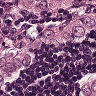
Metastatic tissue present: yes